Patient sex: M
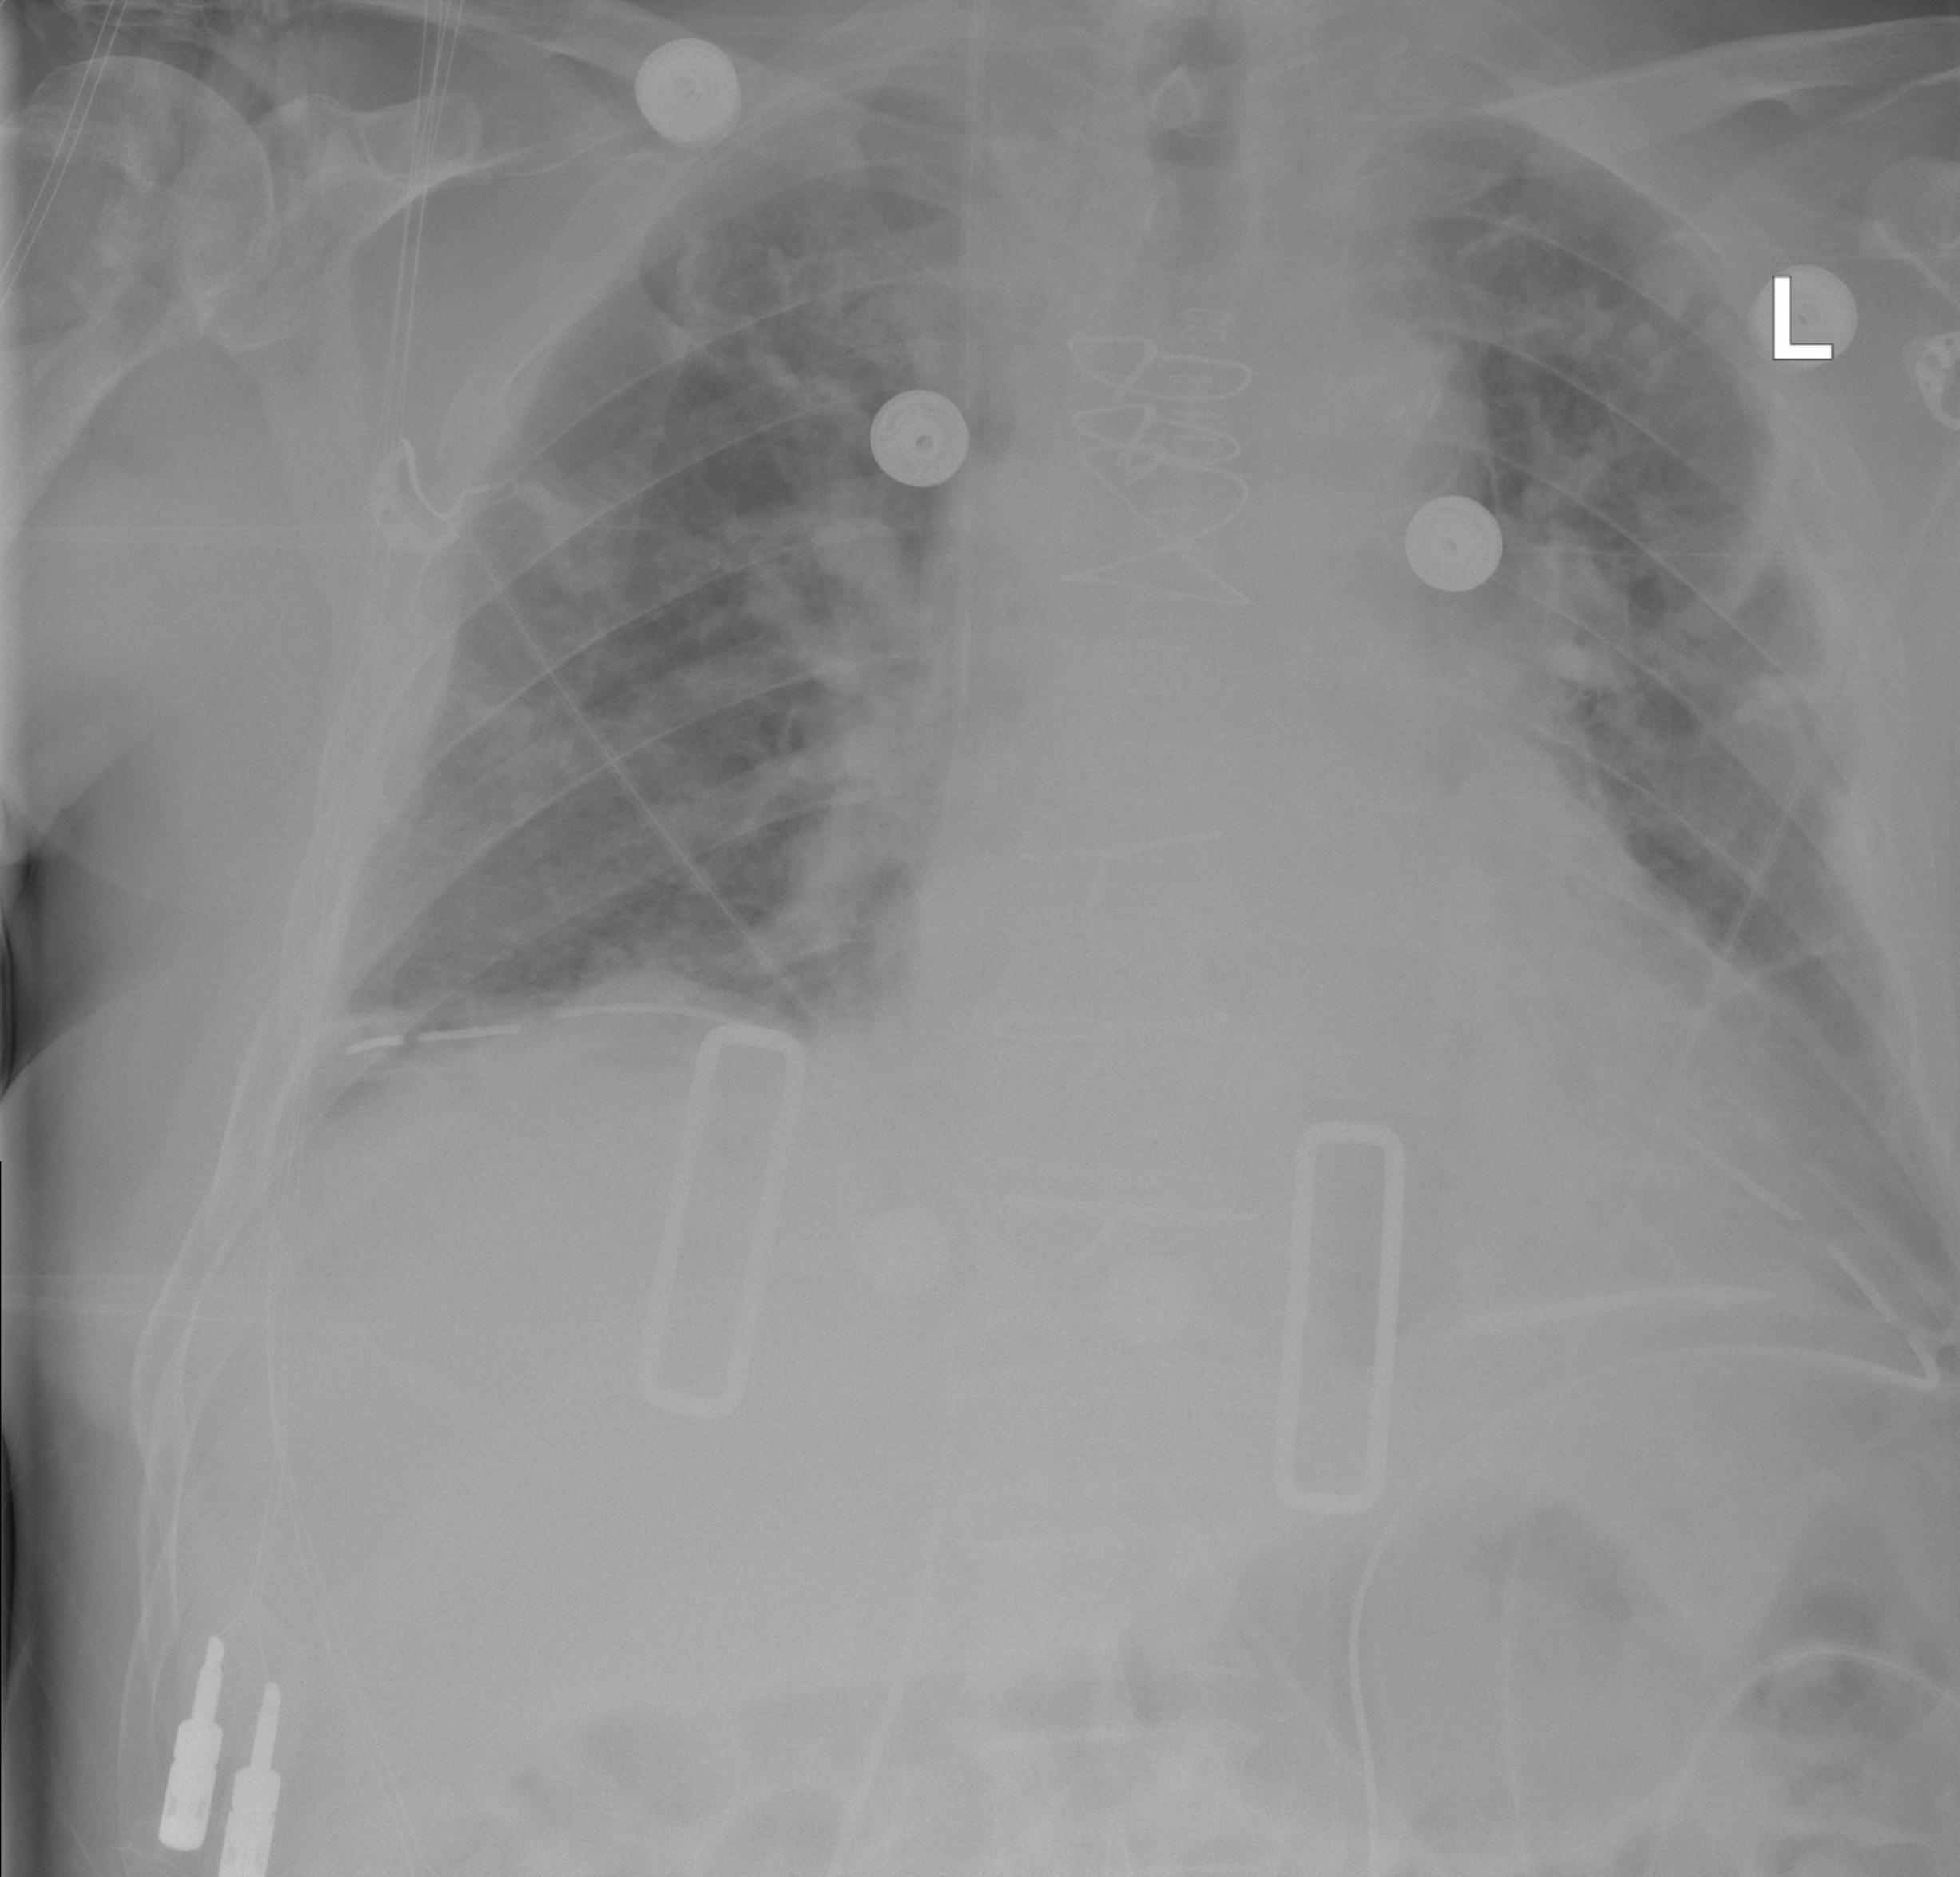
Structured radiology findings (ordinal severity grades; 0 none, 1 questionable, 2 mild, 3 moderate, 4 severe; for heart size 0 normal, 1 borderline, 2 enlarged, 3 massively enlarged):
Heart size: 2
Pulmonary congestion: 2
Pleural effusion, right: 0
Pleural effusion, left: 0
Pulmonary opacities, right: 2
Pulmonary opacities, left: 1
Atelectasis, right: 0
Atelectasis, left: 2